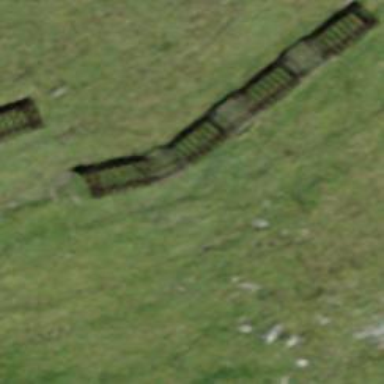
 designed to mitigate snow accumulations in specific area."